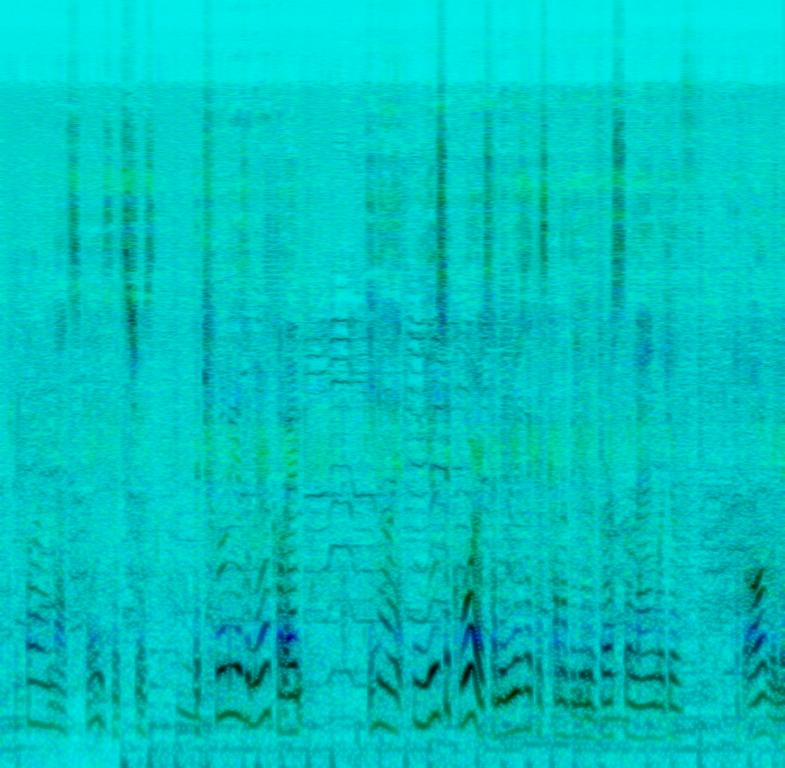
This song starts with a male narrator speaking a line. This is followed by a female voice singing the  main melody and each line is repeated by male and female voices. This song has a repetitive melody. This song has a call and response pattern. This is accompanied by an acoustic guitar playing chords and riffs at the end of lines. The percussion is played on a tabla. This song has a religious chant feel. This song can be played in a religious gathering.